日日新学习频道刘老师通过学习了解到：法国著名数学家加斯帕尔·蒙日在研究圆锥曲线时发现：椭圆的任意两条互相垂直的切线的交点 $Q$ 的轨迹是以椭圆的中心为圆心，$\sqrt{a^2+b^2}$（$a$ 为椭圆的长半轴长，$b$ 为椭圆的短半轴长）为半径的圆，这个圆被称为蒙日圆。已知椭圆 $C: \frac{x^2}{3} + y^2 = 1$。

\noindent (1) 求椭圆 $C$ 的蒙日圆的方程；

\noindent (2) 若斜率为 1 的直线 $l$ 与椭圆 $C$ 相切，且与椭圆 $C$ 的蒙日圆相交于 $M$，$N$ 两点，求 $\triangle OMN$ 的面积（$O$ 为坐标原点）；

\noindent (3) 设 $P$ 为椭圆 $C$ 的蒙日圆上的任意一点，过点 $P$ 作椭圆 $C$ 的两条切线，切点分别为 $A$，$B$，求 $\triangle PAB$ 面积的最小值。

\vspace{1em}
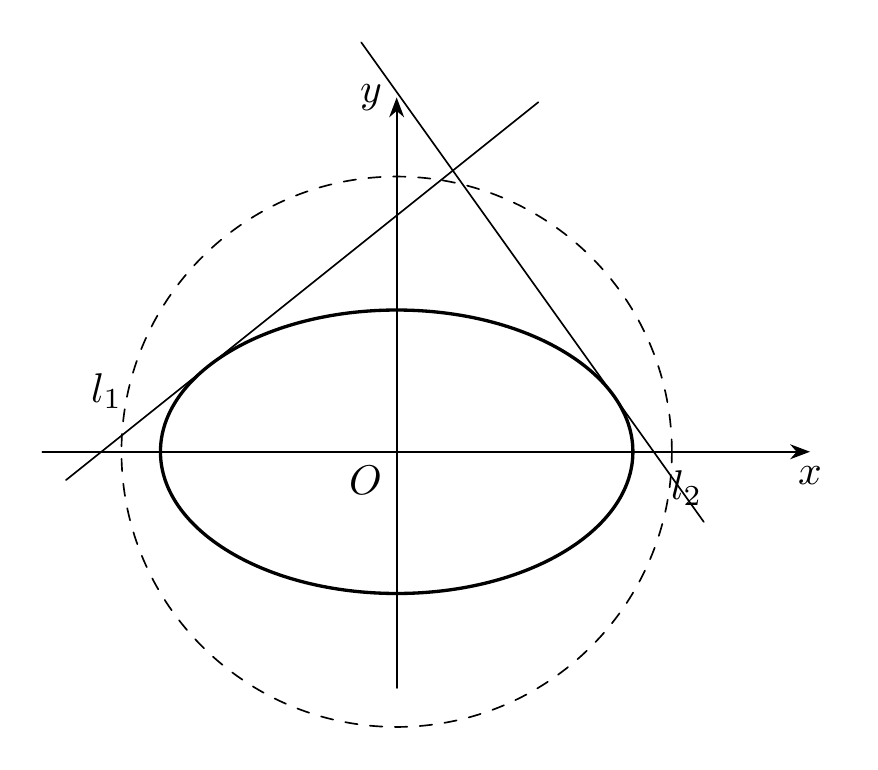
【解答】

\noindent \textbf{【答案】}
\noindent (1) $x^2 + y^2 = 4$；
\noindent (2) $2$
\noindent (3) $\frac{1}{4}$

\vspace{1em}

\noindent \textbf{【分析】}
\noindent (1) 根据蒙日圆定义求出半径 $r = \sqrt{a^2+b^2} = 2$，即可得解；
\noindent (2) 利用点到直线的距离及圆的性质，求出弦长，得出三角形面积即可；
\noindent (3) 设 $P(x_0, y_0)$，可得直线 $AB$ 的方程为 $x_0x + 3y_0y = 3$，联立椭圆，得出根与系数的关系，利用弦长公式求出 $|AB|$，再由点到直线距离求出三角形高，得出三角形面积，换元后利用导数求最值。

\vspace{1em}

\noindent \textbf{【详解】}
\noindent (1) 因为椭圆 $C: \frac{x^2}{3} + y^2 = 1$，所以 $\sqrt{a^2+b^2} = 2$，
所以椭圆 $C$ 的蒙日圆的方程为 $x^2 + y^2 = 4$；

\noindent (2) 如图，

由 (1) 知，椭圆 $C$ 的方程为 $\frac{x^2}{3} + y^2 = 1$，设直线 $l$ 的方程为 $y = x + m$，
联立方程 $\begin{cases} y = x + m \\ \frac{x^2}{3} + y^2 = 1 \end{cases}$，消去 $y$ 并整理得，$4x^2 + 6mx + 3(m^2-1) = 0$，
由 $\Delta = 36m^2 - 16(3m^2-3) = 0$，得 $m^2 = 4$，即 $|m| = 2$，
所以坐标原点 $O$ 到直线 $l: x - y + m = 0$ 的距离 $d = \frac{|m|}{\sqrt{2}} = \sqrt{2}$，
所以 $|MN| = 2\sqrt{2^2 - (\sqrt{2})^2} = 2\sqrt{2}$，
所以 $S_{\triangle OMN} = \frac{1}{2}|MN| \cdot d = 2$；

\noindent (3) 由 (1) 知，椭圆 $C$ 的方程为 $x^2 + 3y^2 = 3$，椭圆 $C$ 的蒙日圆方程为 $x^2 + y^2 = 4$，
设 $P(x_0, y_0)$，则 $x_0^2 + y_0^2 = 4$，设 $A(x_1, y_1)$，$B(x_2, y_2)$，
则切线 $PA$ 的方程为 $x_1x + 3y_1y = 3$，切线 $PB$ 的方程为 $x_2x + 3y_2y = 3$，
将 $P(x_0, y_0)$ 代入切线 $PA$，$PB$ 的方程，有 $x_1x_0 + 3y_1y_0 = 3$，$x_2x_0 + 3y_2y_0 = 3$，
故直线 $AB$ 的方程为 $x_0x + 3y_0y = 3$，
将直线 $AB$ 的方程与椭圆 $C$ 的方程联立得 $\begin{cases} x_0x + 3y_0y = 3 \\ x^2 + 3y^2 = 3 \end{cases}$，
消去 $y$ 并整理得，$(x_0^2 + 3y_0^2)x^2 - 6x_0x + 9(1-y_0^2) = 0$
显然 $x_0^2 + 3y_0^2 \ne 0$，$\Delta' = (-6x_0)^2 - 4(x_0^2 + 3y_0^2) \times 9(1-y_0^2) = 36y_0^2(1+2y_0^2) \ge 0$，
所以 $x_1 + x_2 = \frac{6x_0}{x_0^2 + 3y_0^2}$，$x_1x_2 = \frac{9(1-y_0^2)}{x_0^2 + 3y_0^2}$，
所以 $|AB| = \sqrt{1 + \left(\frac{-x_0}{3y_0}\right)^2} \cdot |x_1 - x_2| = \sqrt{\frac{8y_0^2+4}{9y_0^2}} \cdot \sqrt{(x_1+x_2)^2 - 4x_1x_2} = \frac{2(1+2y_0^2)}{2+y_0^2}$，
又点 $P(x_0, y_0)$ 到直线 $AB$ 的距离 $h = \frac{|x_0^2 + 3y_0^2 - 3|}{\sqrt{x_0^2 + 9y_0^2}} = \frac{|1+2y_0^2|}{\sqrt{4+8y_0^2}} = \frac{\sqrt{1+2y_0^2}}{2}$，
所以 $S_{\triangle PAB} = \frac{1}{2}|AB| \cdot h = \frac{(1+2y_0^2)\sqrt{1+2y_0^2}}{2(2+y_0^2)}$，
设 $t = \sqrt{1+2y_0^2} (0 \le y_0^2 \le 4)$，则 $S_{\triangle PAB} = \frac{t^3}{t^2+3}$，$t \in [1, 3]$，
令 $f(t) = \frac{t^3}{t^2+3}$，$t \in [1, 3]$
则 $f'(t) = \frac{(t^3)'(t^2+3) - t^3(t^2+3)'}{(t^2+3)^2} = \frac{t^4 + 9t^2}{(t^2+3)^2} > 0$，
所以函数 $f(t)$ 在 $[1, 3]$ 上单调递增，所以 $f(t)_{\min} = f(1) = \frac{1}{4}$，
所以 $\triangle PAB$ 面积的最小值为 $\frac{1}{4}$。

\vspace{1em}

\noindent \textbf{【点睛】} 关键点点睛：本题关键在于求出三角形面积表达式后，需要通过换元，转化为不带根号的式子，再由导数判断函数的单调性，利用单调性求面积的最小值。

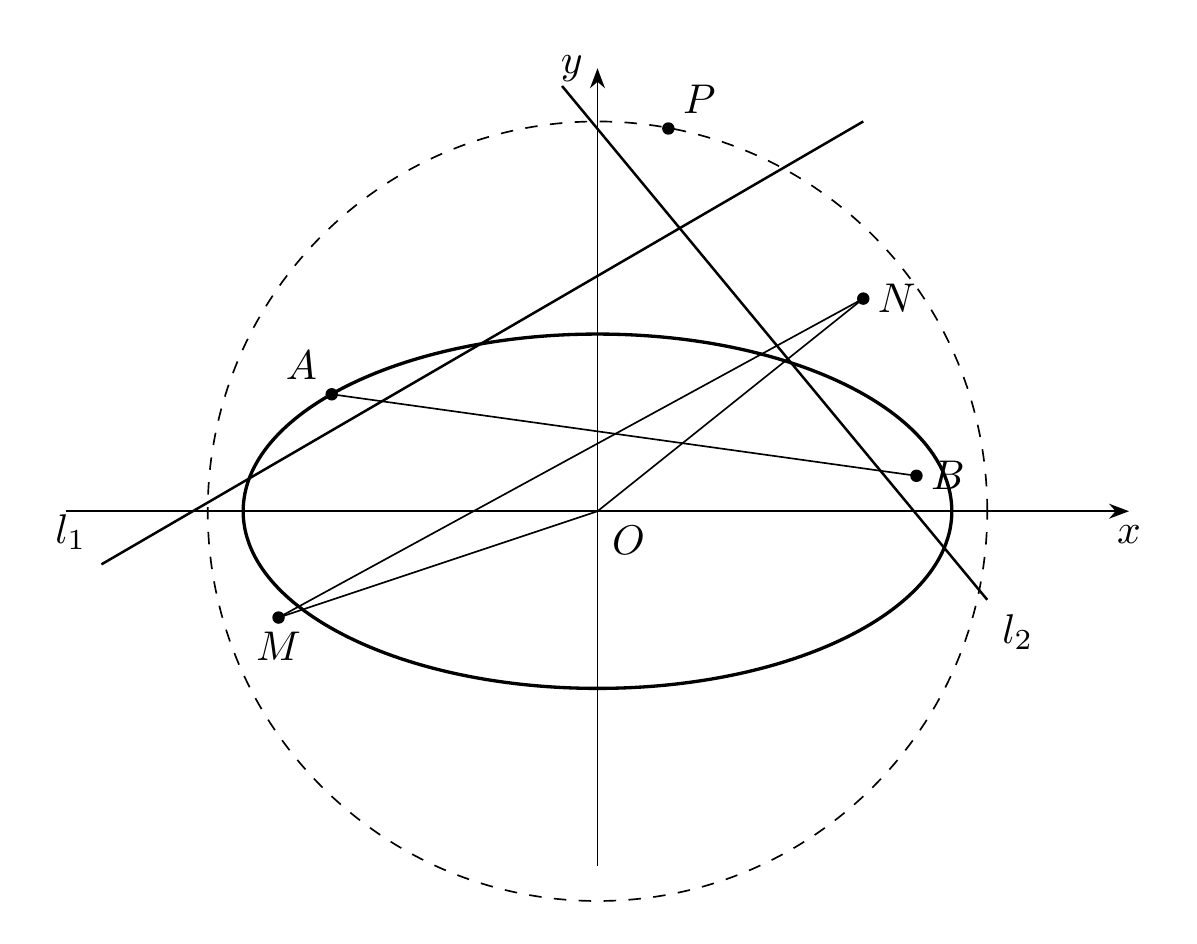